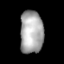
Tissue: lung
Cell type: Smooth muscle cells
Senescence score: 0.5526
Nuclear area (px): 982
Mean DAPI intensity: 169.051